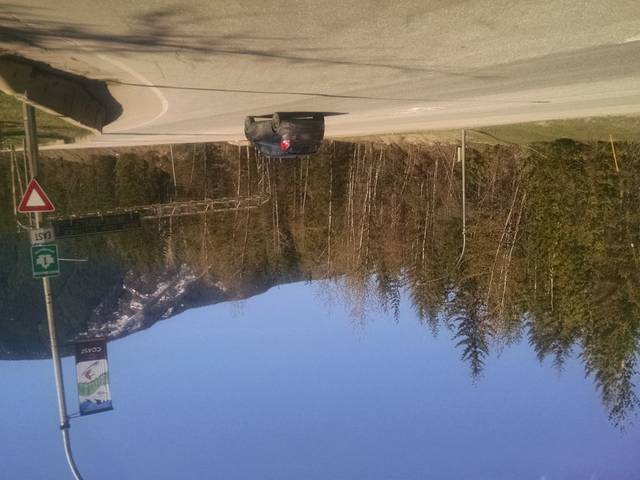
Region: Canada
Coordinates: 50.998, -118.165